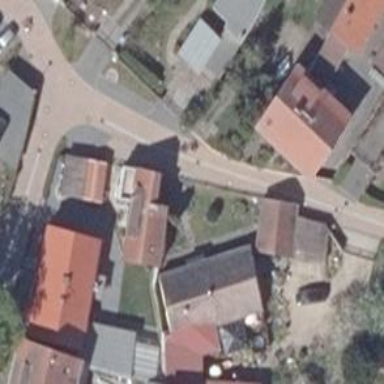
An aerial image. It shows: Living street.